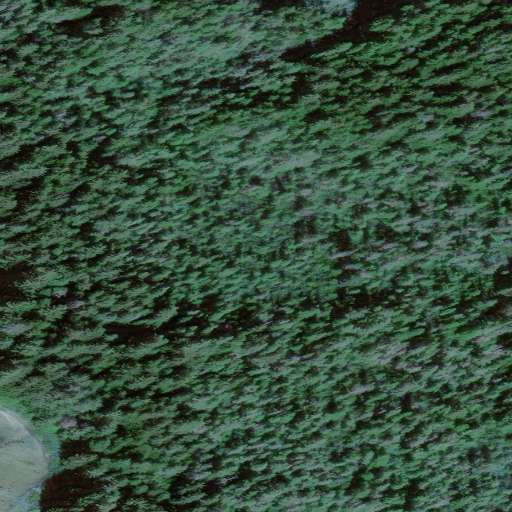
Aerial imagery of cliff(s) in Alaska named Bold Cliff containing only unknown